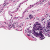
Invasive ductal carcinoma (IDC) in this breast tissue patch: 0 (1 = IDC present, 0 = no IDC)